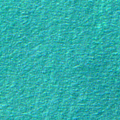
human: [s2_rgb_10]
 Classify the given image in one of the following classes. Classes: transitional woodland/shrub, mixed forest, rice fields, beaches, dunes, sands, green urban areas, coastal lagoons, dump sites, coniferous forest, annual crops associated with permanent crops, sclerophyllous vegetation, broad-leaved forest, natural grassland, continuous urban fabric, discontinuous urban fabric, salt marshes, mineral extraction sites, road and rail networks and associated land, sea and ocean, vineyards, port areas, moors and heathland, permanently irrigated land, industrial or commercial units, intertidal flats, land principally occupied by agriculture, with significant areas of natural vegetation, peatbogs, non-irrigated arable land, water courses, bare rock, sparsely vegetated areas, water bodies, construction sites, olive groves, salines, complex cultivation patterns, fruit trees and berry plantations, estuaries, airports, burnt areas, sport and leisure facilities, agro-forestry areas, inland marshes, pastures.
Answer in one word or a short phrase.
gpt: sea and ocean